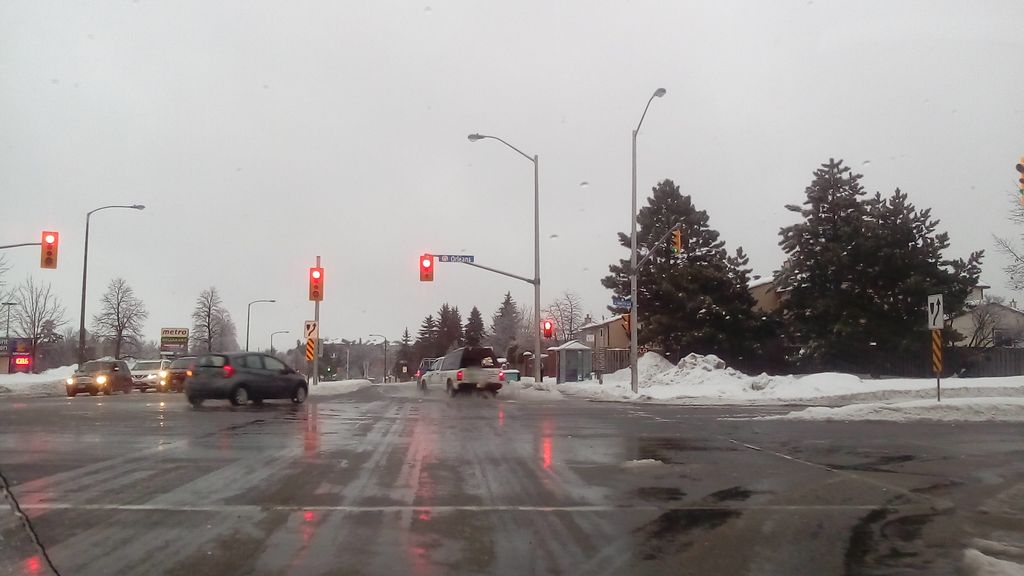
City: ottawa-gatineau